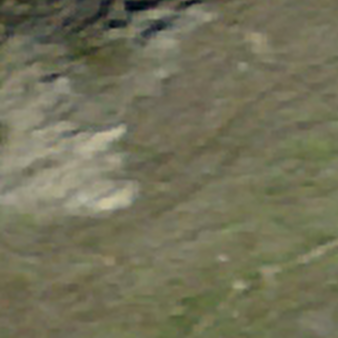
Label: other